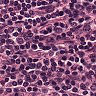
Metastatic tissue present: no